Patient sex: M
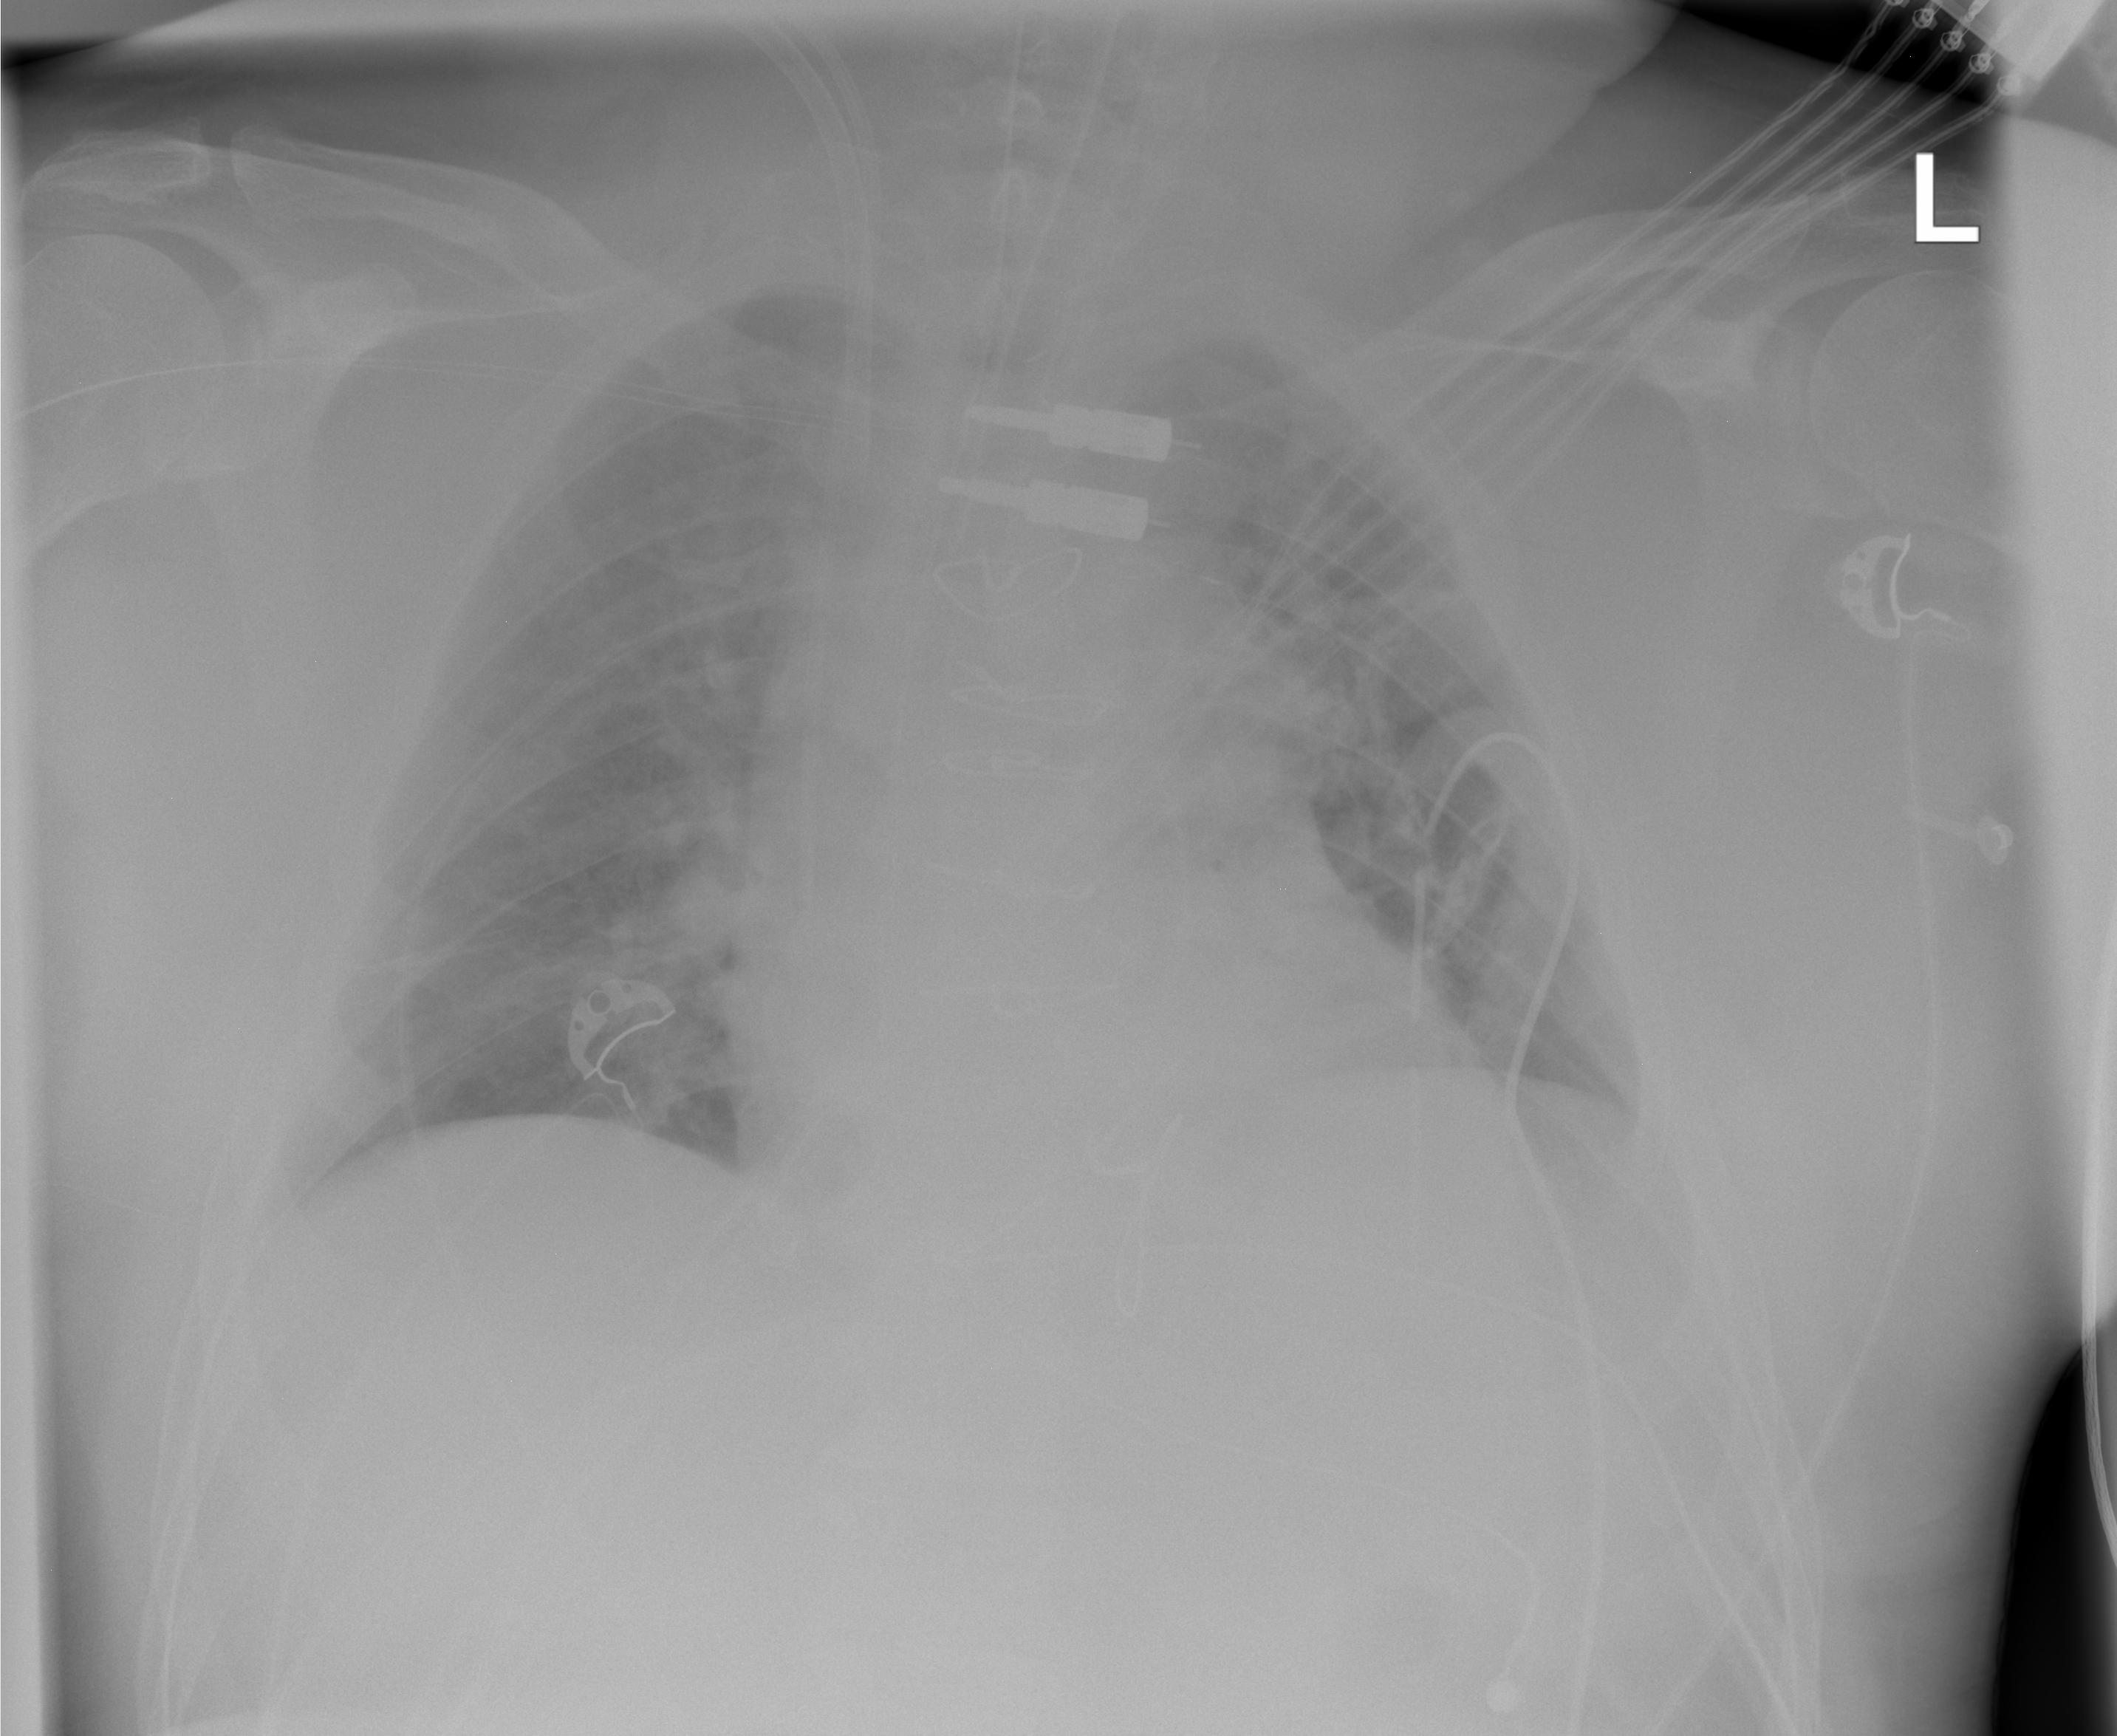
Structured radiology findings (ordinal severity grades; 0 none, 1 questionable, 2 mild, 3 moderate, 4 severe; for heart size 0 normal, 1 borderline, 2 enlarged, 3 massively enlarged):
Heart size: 0
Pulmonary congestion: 2
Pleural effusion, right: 0
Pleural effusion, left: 0
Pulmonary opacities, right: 0
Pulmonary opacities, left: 0
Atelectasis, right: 0
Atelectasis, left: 0